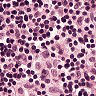
Metastatic tissue present: no